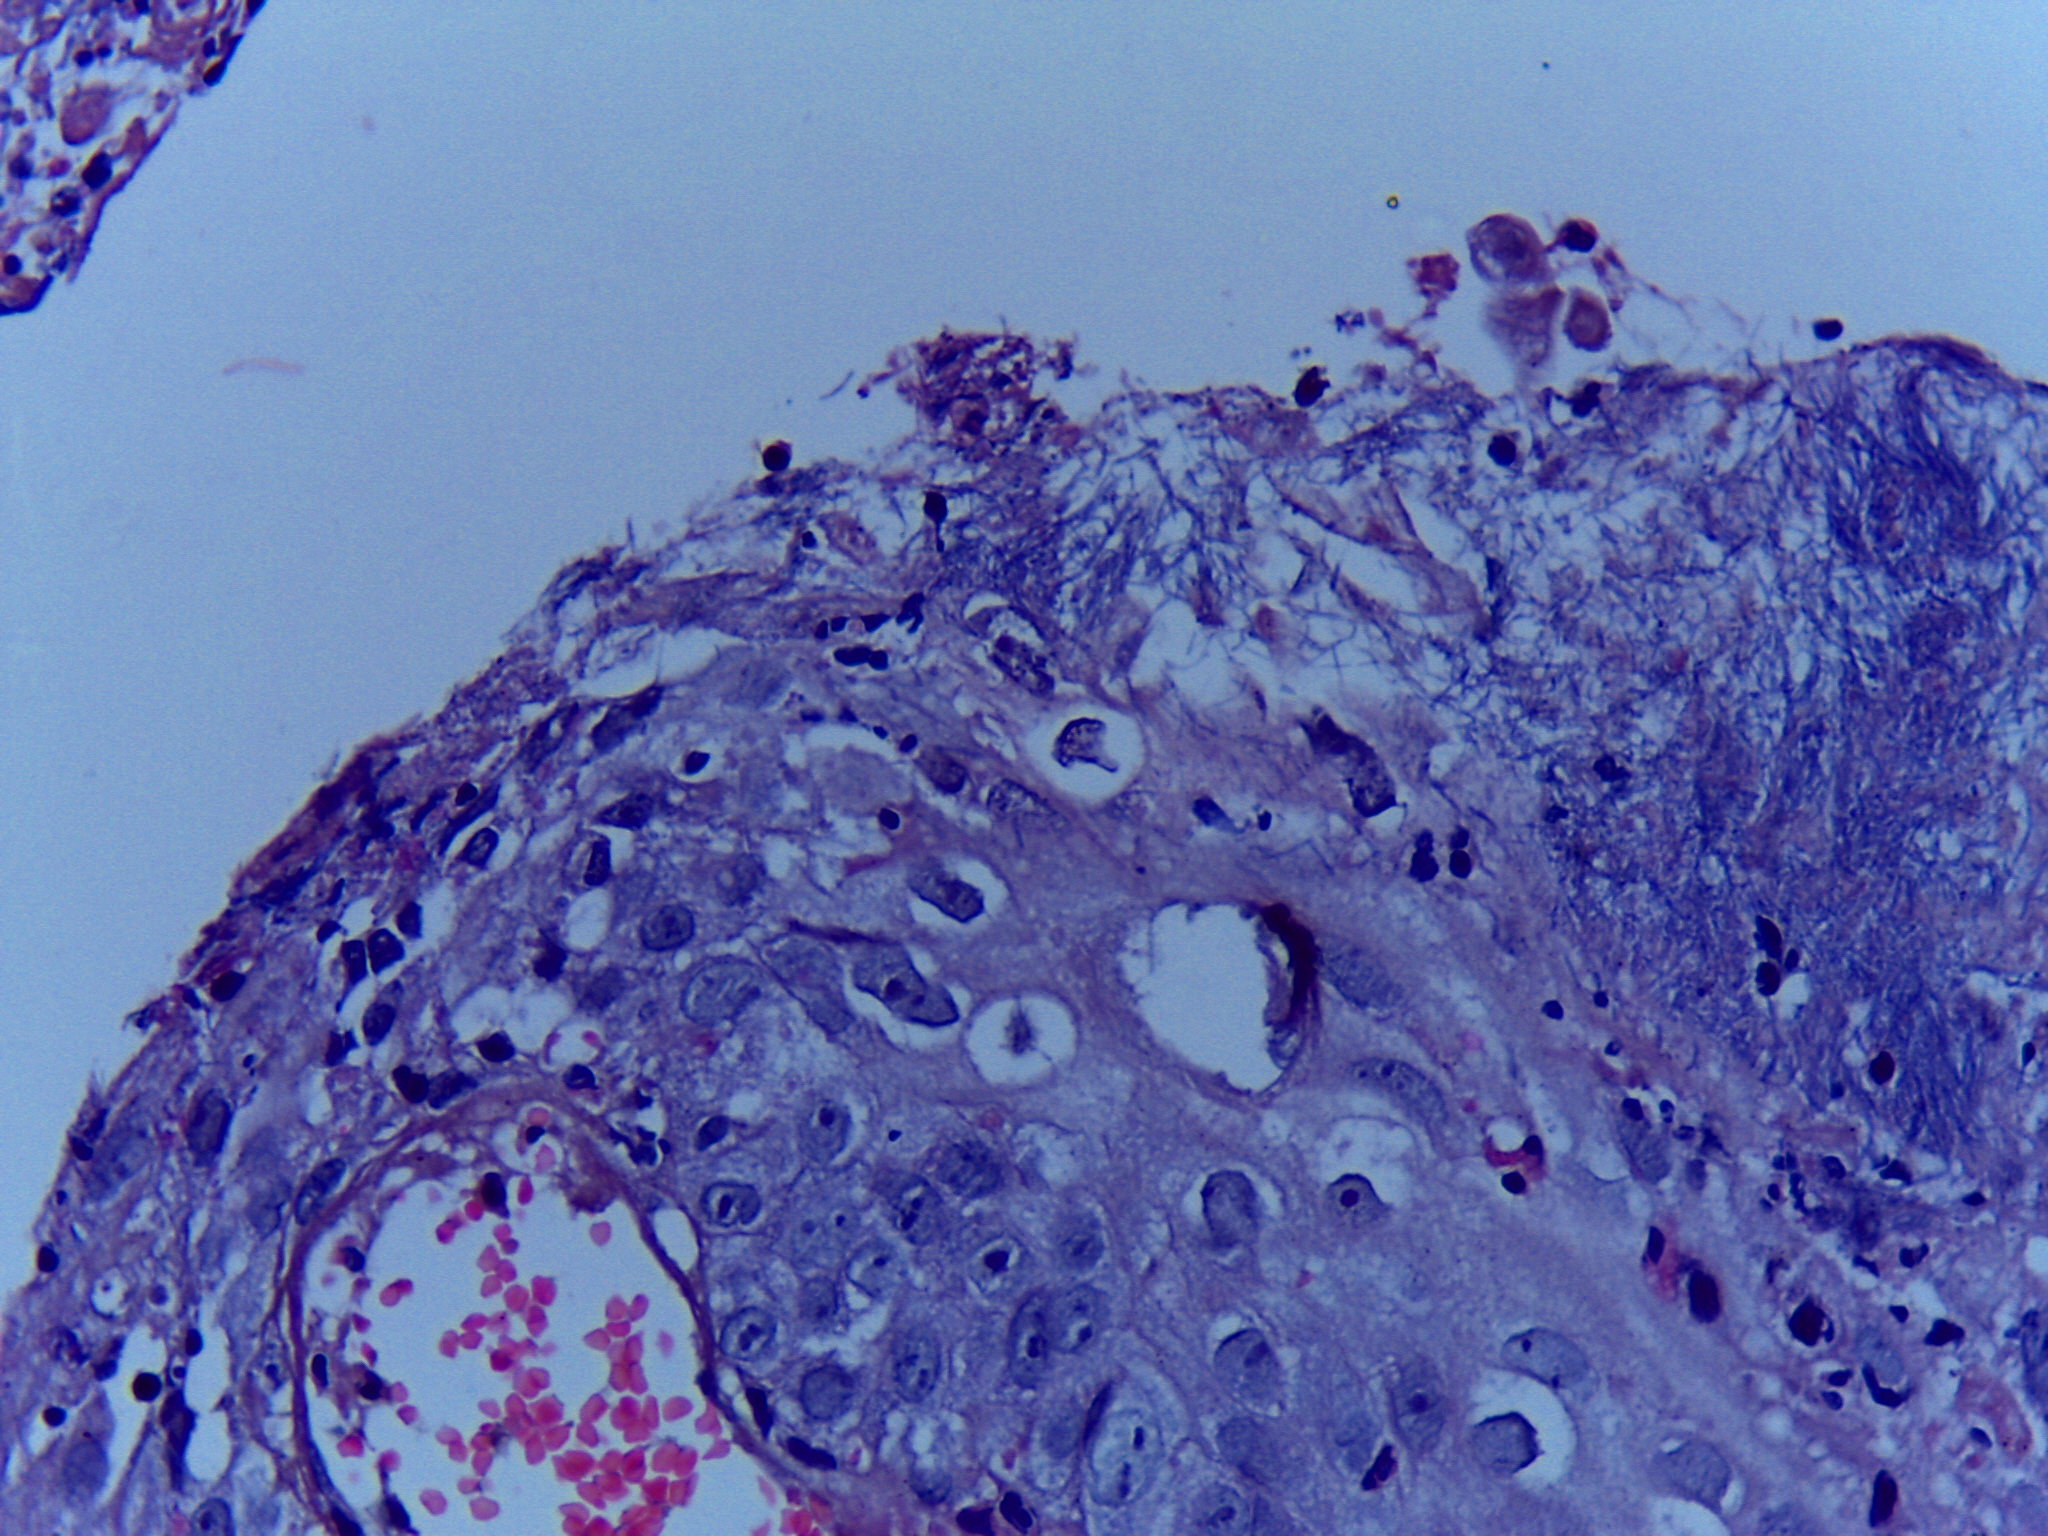
Diagnosis: OSCC